Field crop: maize
Growth stage: 2
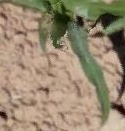
Species: maize